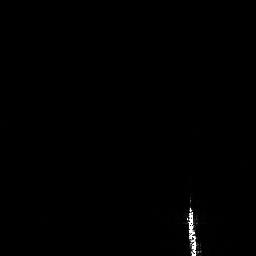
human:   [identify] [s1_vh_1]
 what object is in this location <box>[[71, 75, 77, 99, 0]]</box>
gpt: <ref>1 medium ship at the bottom right</ref>